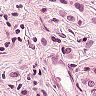
Metastatic tissue present: yes